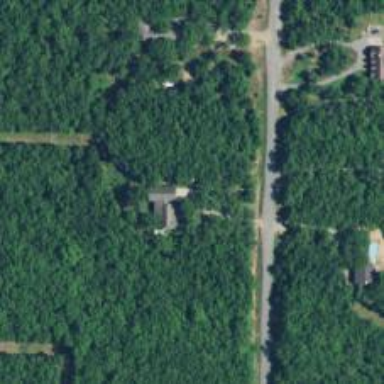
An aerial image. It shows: Driveway leading to service road.